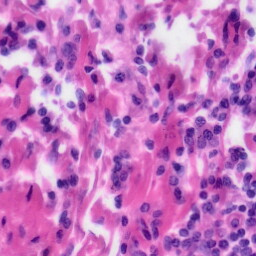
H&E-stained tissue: Tonsil